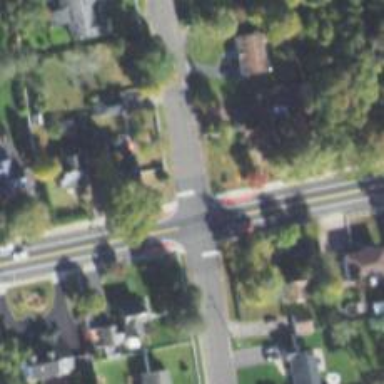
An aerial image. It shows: Stop road.